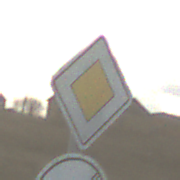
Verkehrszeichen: Vorfahrtsstrasse
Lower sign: EndeSaemtlicherBegrenzungen
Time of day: SunriseSunset
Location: Outdoor (RoadRail)
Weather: PartlyCloudy
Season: NotSpecified
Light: Natural